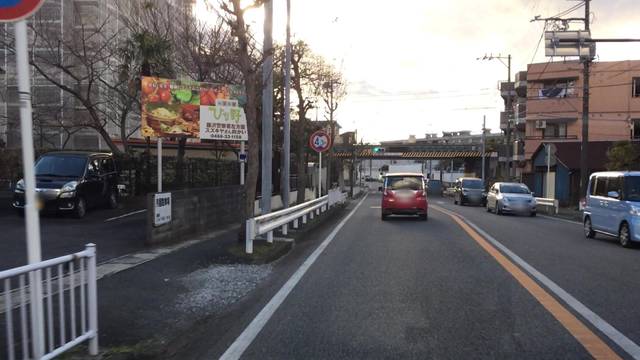
Region: Japan
Coordinates: 35.341, 139.479